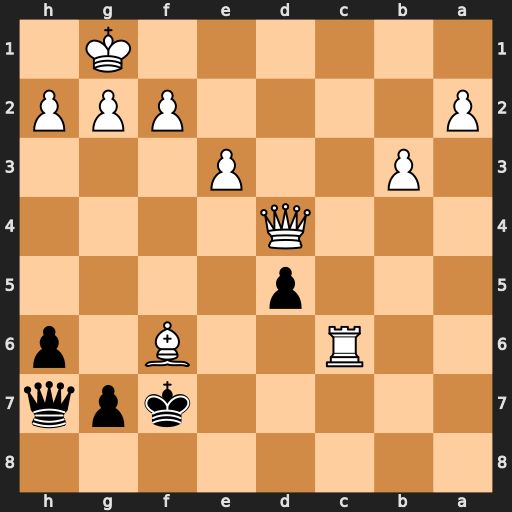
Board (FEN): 8/5kpq/2R2B1p/3p4/3Q4/1P2P3/P4PPP/6K1
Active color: b
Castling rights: -
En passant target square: -
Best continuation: Qb1+ Rc1 Qxc1+ Qd1 Qxd1#